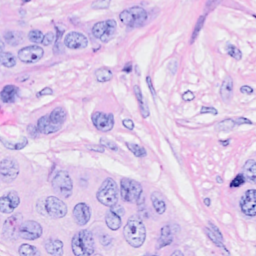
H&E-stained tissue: Breast